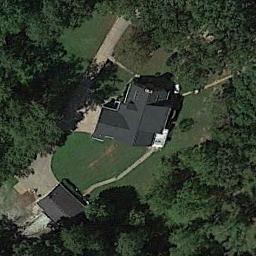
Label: sparse_residential